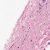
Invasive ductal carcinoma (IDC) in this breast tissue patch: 0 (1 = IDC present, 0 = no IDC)